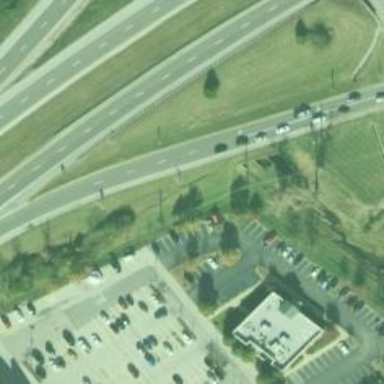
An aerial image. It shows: Trunk link highway.